Question: I have a ItemsControl region in composite Prism MVVM application
'''
<ItemsControl Regions:RegionManager.RegionName="NotificationRegion" AllowDrop="True" ClipToBounds="True" HorizontalAlignment="Right" Margin="0,40,20,20" Width="280" />
'''
And now I want to display my NotificationViews in that region like this:

I simply navigate to views and they are added to my ItemsControl region. But problem is that new View is always added to the bottom. I really want new views to be displayed at the top. Is there any way to achieve this? Thank you very much in advance.
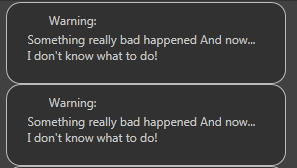
Answer: I think you'll find this helps: <URL>
Basically:
'''
public MainView( )
{
InitializeComponent( );
ObservableObject<IRegion> observableRegion = RegionManager.GetObservableRegion( ContentHost );
observableRegion.PropertyChanged += ( sender, args ) =>
{
IRegion region = ( (ObservableObject<IRegion>)sender ).Value;
region.SortComparison = CompareViews;
};
}
private static int CompareViews( object x, object y )
{
IPositionView positionX = x as IPositionView;
IPositionView positionY = y as IPositionView;
if ( positionX != null && positionY != null )
{
//Position is a freely choosable integer
return Comparer<int>.Default.Compare( positionX.Position, positionY.Position );
}
else if ( positionX != null )
{
//x is a PositionView, so we favour it here
return -1;
}
else if ( positionY != null )
{
//y is a PositionView, so we favour it here
return 1;
}
else
{
//both are no PositionViews, so we use string comparison here
return String.Compare( x.ToString( ), y.ToString( ) );
}
}
'''
You'll notice that the region has a SortComparison property. You just need to create a custom SortComparison for the region which orders your newest views first.